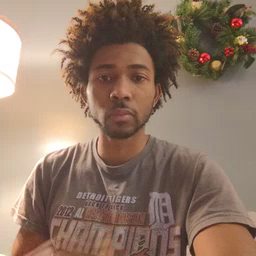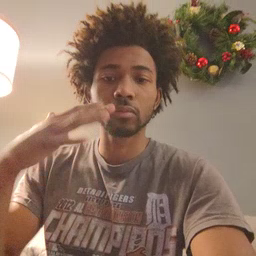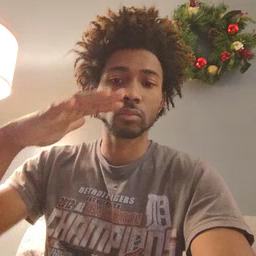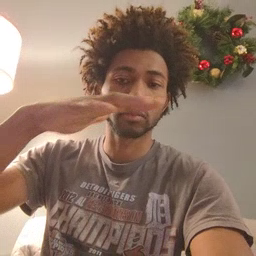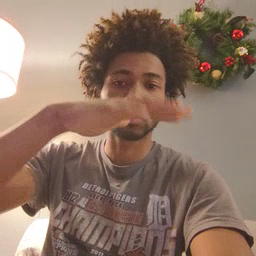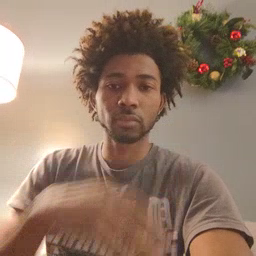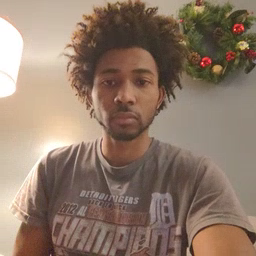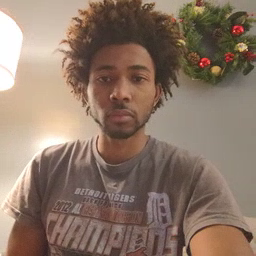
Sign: helicopter